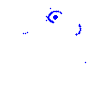
Particle: proton